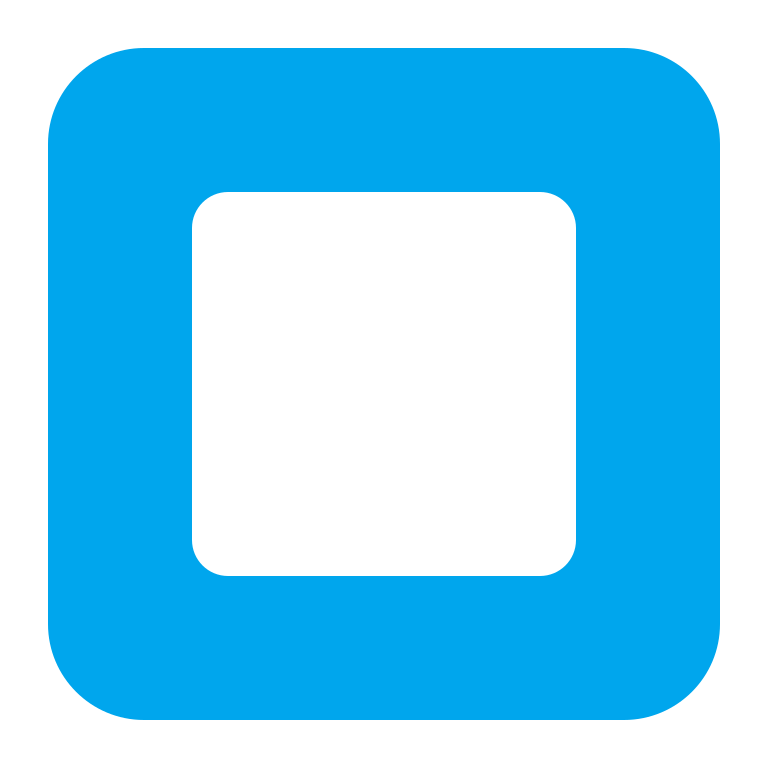
stop button flat